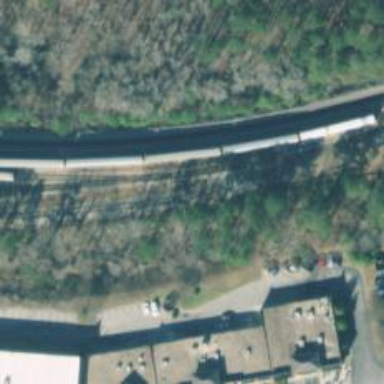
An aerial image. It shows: Rail spur service for lumber transportation.